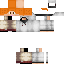
A male human skin with medium skin, wearing brown long hair dressed in a blue hoodie and brown pants, featuring a closed mouth.